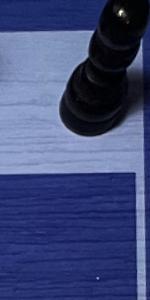
Label: Empty